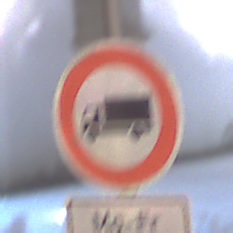
Verkehrszeichen: VerbotFuerKraftfahrzeugeUeberDreiKommaFuenfTonnen
Zusatzzeichen unten: ZeitangabenMitBeschraenkungAufWochentage2
Umgebung: Outdoor, Urban
Tageszeit: Night
Wetter: Overcast
Licht: Artificial
Jahreszeit: Winter
Kontrast: MediumContrast